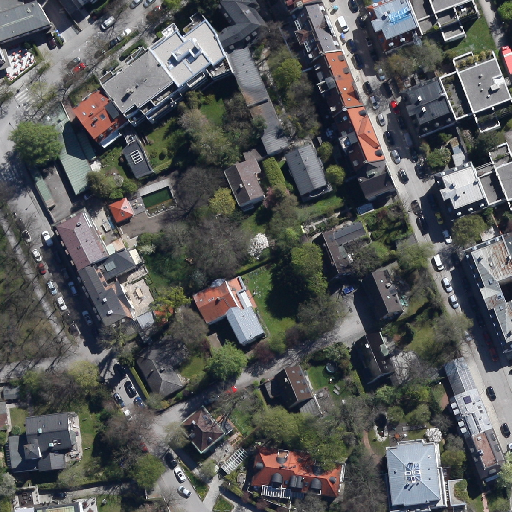
Referring expression: paved road